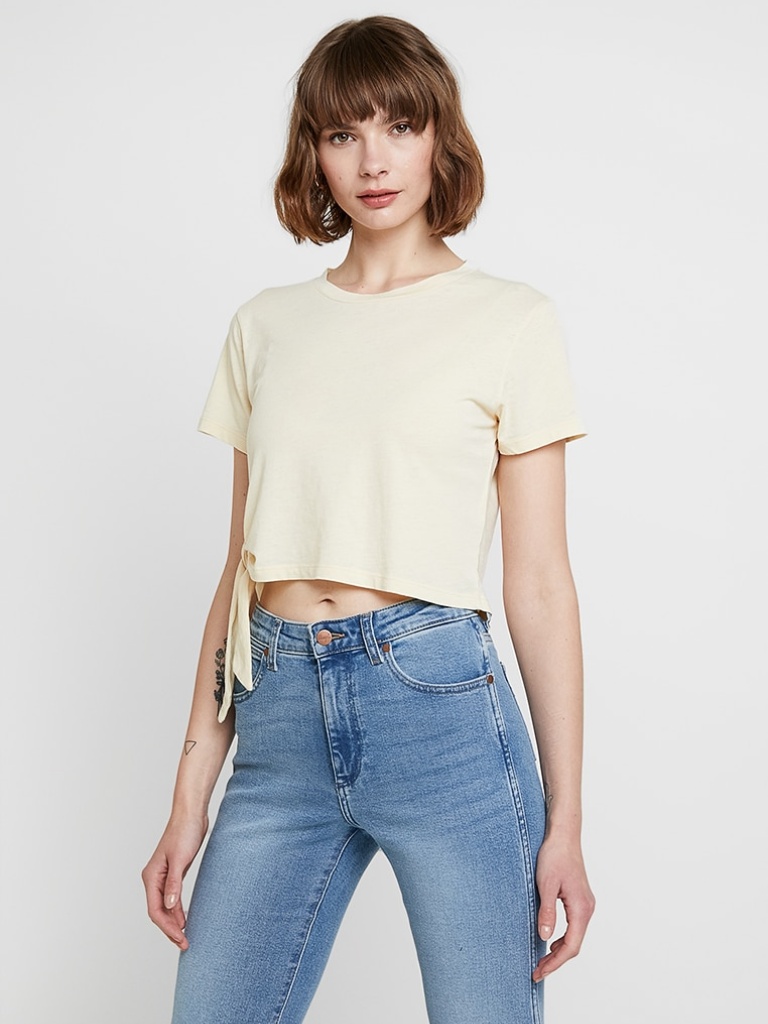
cotton relaxed short sleeve cropped length Untucked crew t-shirt